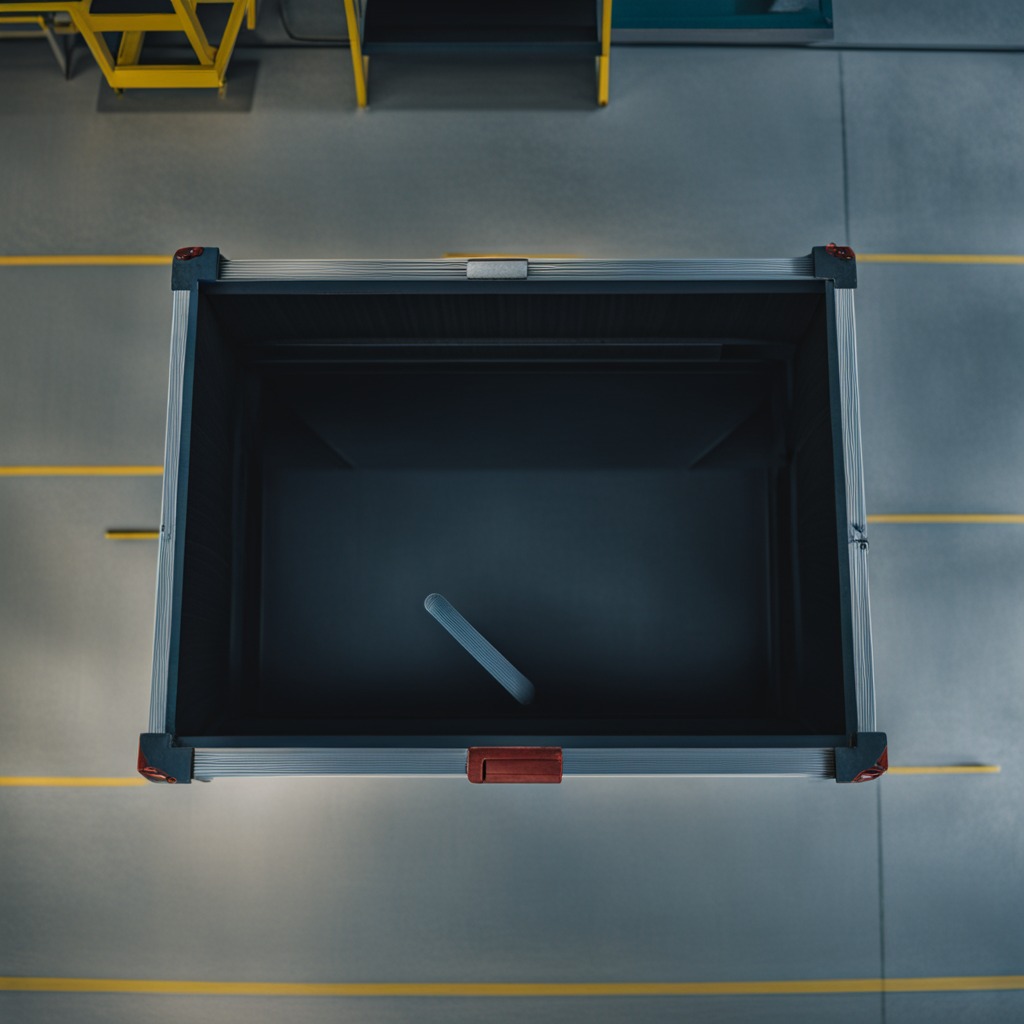
A coiled metal spring is lying on a toolbox surface in an airplane hangar workshop.